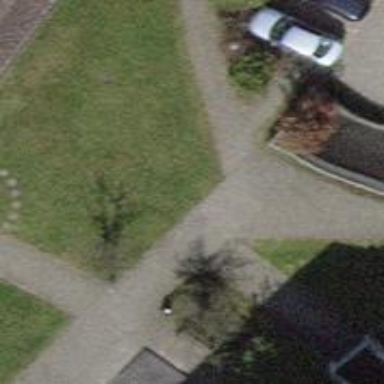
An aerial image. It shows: Footway made of paving stones.